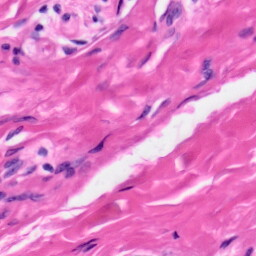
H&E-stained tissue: Skin